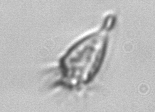
Label: Paratontonia_gracillima